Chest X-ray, PA view. Patient: 49 years old, sex M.
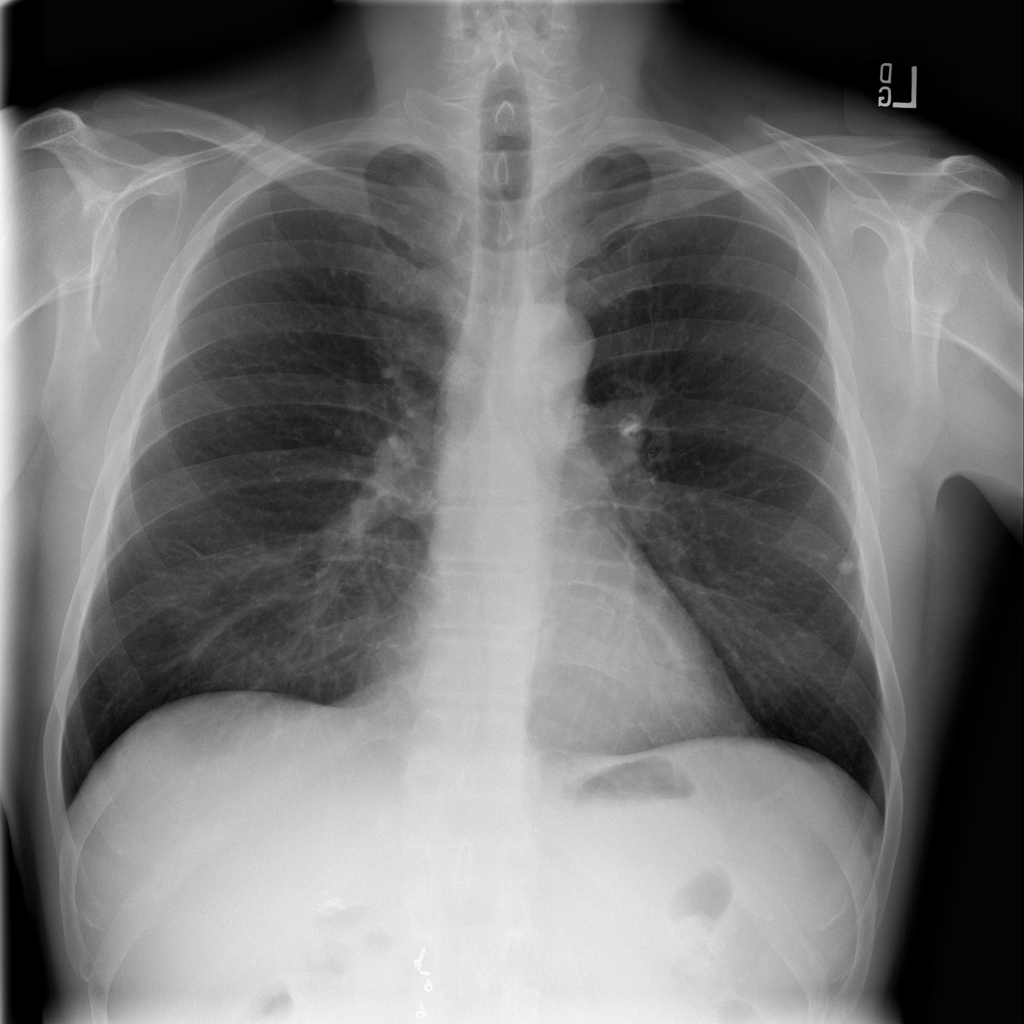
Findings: No Finding